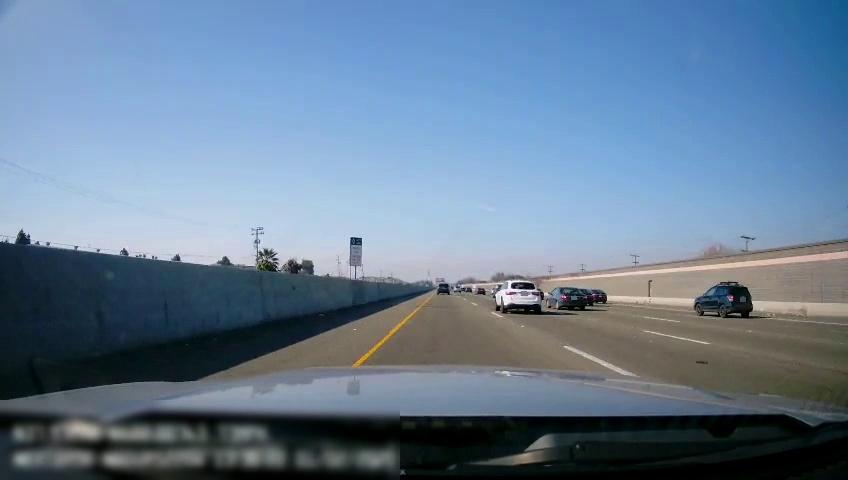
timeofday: Day
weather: Sunny
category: Drivable Space
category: Vehicles | SUV
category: Vehicles | SUV
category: Vehicles | SUV
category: Vehicles | Car
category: Vehicles | Car
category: Vehicles | Car
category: Vehicles | Car
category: Vehicles | Car
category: Lanes | Current Lane
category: Lanes | Current Lane
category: Lanes | Alternate Lane
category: Lanes | Alternate Lane
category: Lanes | Alternate Lane